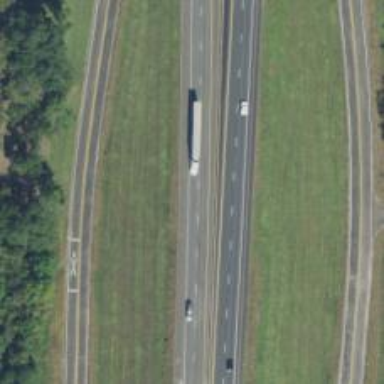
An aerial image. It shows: Trunk highway with expressway features.